Question: I've been trying to achieve the effect of mouse over on a picture which dims its background and brings over a text on top.
Then I wanted a nice centralized text when I moused over.
These both things were achieved, but then I ran into two small problems.
- -
## HTML
'''
<div id="bottomWide">
<ul>
<li class="first">
<img src="http://127.0.0.1/www/media/wysiwyg/sub-head1.jpg" alt="">
<div class="all-canvas">
<div class="all-text">
<span class="title">A Heading</span><br>
<span class="text">Couples of Lines of Text will come here</span><br>
<span class="shop">See Details.</span>
</div>
</div>
</li>
<li class="second">
<img src="http://127.0.0.1/www/media/wysiwyg/sub-head1.jpg" alt="">
<div class="all-canvas">
<div class="all-text">
Some text here, style as needed
</div>
</div>
</li>
</ul>
</div>
'''
## CSS
'''
#bottomWide{
width:100%;
margin:0 auto;
}
#bottomWide ul{
margin:0;
padding:0;
}
#bottomWide li{
list-style-type: none;
display: inline-block;
width:50%;
text-align:justify;
float: left;
/* For Mouse Over*/
position: relative;
display: inline-block;
}
#bottomWide li:last-child img {
border-left: 4px solid #fff;
}
#bottomWide img{
width:100%;
}
#bottomWide li div.all-canvas{
position: absolute;
top: 0;
left: 0;
/* 100% will equal the dimensions of the image, as nothing else will be inside the .container */
width: 100%;
height: 100%;
color: #fff;
background-color: #000;
opacity: 0;
/* This will create the fade effect */
transition: opacity 0.3s;
-webkit-transition: opacity 0.3s;
/* Include all required vendor prefixes for opacity and transition */
margin: 0 auto;
}
#bottomWide li:last-child div.all-canvas {
margin-left: 4px;
}
#bottomWide li div.all-canvas:hover {
opacity: 0.7;
}
#bottomWide li:last-child div.all-canvas:hover {
opacity: 0.7;
margin-left: 4px;
}
div.all-text {
height:358px; /* This is what I want to change to %*/
width: 623px; /* This is what I want to change to %*/
text-align:center;
border:1px solid silver;
display: table-cell;
vertical-align:middle;
margin: 0 auto;
}
div.all-text span.title { padding: 3px; font: 18px/1.35 "Open Sans", Helvetica, sans-serif; text-transform: uppercase;}
'''
The Output looks something like this:-

(Notice the dim text on top of the picture; hoping to make it solid)
Thanks.
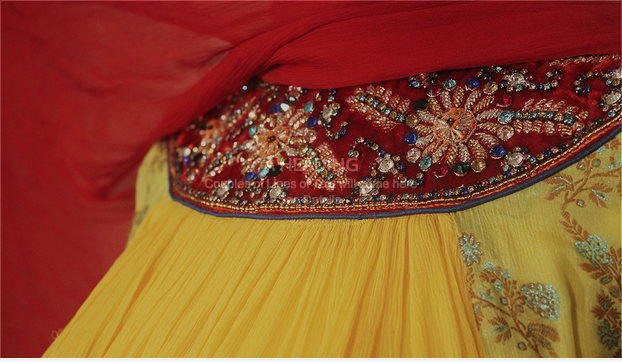
Answer: If you set opacity to an element, all children (including the text) will have the opacity as well. You could try changing the background color using rgba:
'''
#bottomWide li div.all-canvas:hover {
background-color: rgba(0,0,0, 0.7);
}
'''
You'll still need to toggle opacity 0 to 1 so it can become visible, but the background-color should be transparent.
Centering the text will be a lot more tricky because you're trying to make it responsive. Since the text won't have a fixed height, you will probably have to use Javascript to calculate it. You could start with this CSS:
'''
.theText {
position: absolute;
top: 50%;
margin-top: -20px; // Should be half of the element height
}
'''
You'll have to use javascript to measure the height of .theText and set a negative margin-top accordingly...